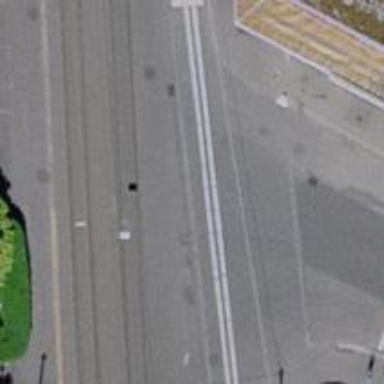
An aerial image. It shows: Kerb barrier.